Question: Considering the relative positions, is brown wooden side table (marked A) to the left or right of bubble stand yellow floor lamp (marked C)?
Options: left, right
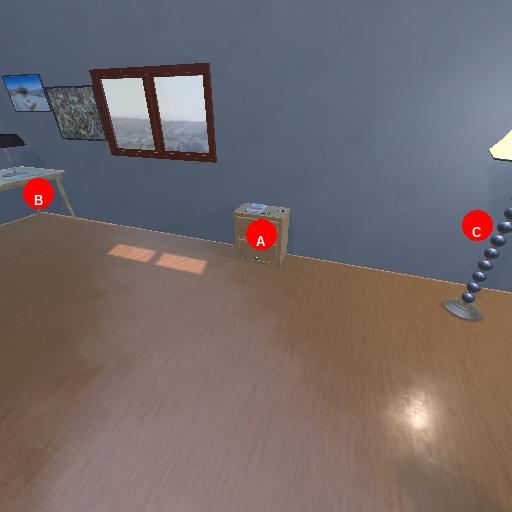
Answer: left